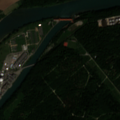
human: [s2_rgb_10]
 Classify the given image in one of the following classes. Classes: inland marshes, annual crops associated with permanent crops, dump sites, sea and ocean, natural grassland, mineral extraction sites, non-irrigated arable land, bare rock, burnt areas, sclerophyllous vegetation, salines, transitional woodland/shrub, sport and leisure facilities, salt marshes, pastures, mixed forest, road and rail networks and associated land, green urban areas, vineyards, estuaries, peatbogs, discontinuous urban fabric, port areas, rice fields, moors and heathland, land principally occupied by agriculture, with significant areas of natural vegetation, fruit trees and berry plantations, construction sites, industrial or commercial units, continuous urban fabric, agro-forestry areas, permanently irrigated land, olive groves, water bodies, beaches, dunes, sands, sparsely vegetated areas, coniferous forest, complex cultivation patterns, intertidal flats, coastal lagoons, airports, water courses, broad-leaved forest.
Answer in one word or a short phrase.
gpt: discontinuous urban fabric, industrial or commercial units, non-irrigated arable land, mixed forest, water courses